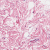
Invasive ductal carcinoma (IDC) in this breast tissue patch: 0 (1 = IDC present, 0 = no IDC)